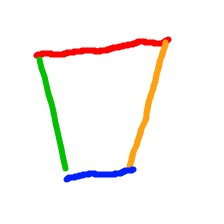
Shape: trapezoid